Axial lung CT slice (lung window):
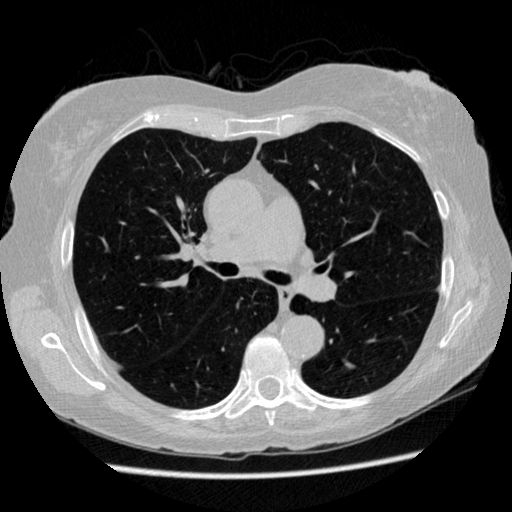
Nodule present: no